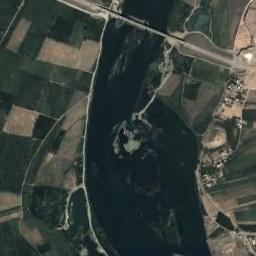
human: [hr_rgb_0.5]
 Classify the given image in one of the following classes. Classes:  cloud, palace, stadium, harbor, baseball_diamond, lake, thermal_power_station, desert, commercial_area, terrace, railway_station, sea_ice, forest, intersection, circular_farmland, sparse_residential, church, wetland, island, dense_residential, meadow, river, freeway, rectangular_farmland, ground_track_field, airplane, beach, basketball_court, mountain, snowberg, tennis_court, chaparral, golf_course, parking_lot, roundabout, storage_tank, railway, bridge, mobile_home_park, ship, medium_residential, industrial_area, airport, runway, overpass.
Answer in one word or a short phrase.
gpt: river